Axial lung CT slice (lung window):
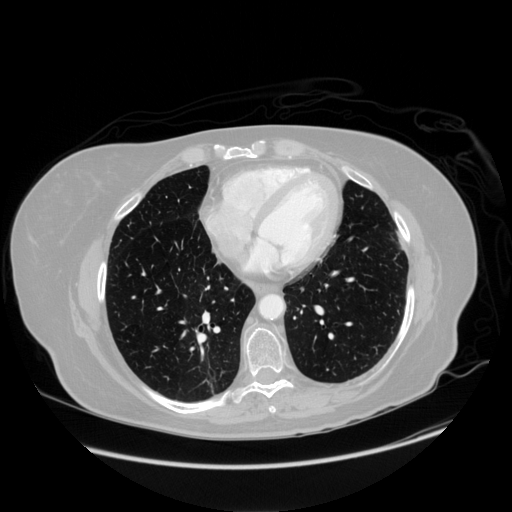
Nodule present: no